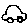
Label: car